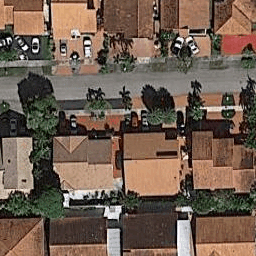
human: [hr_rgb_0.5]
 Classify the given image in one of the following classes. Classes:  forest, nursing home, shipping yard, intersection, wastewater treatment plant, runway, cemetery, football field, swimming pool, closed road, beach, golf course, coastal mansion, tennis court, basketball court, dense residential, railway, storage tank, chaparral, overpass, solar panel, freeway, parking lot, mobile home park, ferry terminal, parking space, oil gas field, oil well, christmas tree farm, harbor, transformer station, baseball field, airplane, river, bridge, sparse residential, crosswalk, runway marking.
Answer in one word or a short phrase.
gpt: dense residential